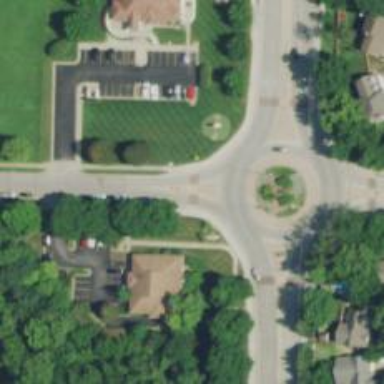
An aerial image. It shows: Traffic island located on footway.